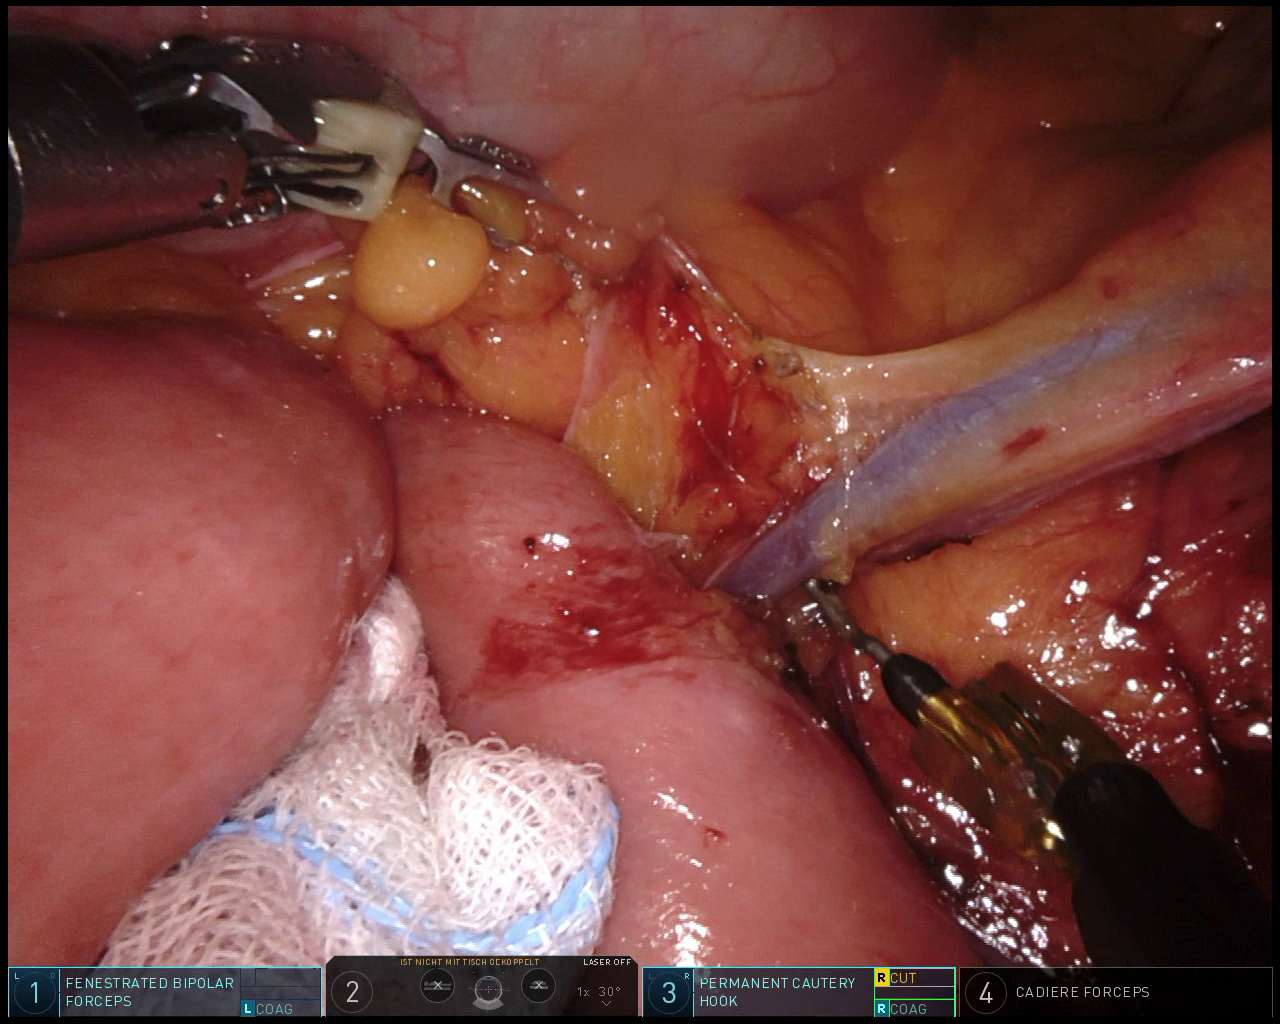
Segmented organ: small_intestine
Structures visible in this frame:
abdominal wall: no
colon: yes
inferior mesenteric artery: no
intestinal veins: yes
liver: no
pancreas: no
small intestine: yes
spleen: no
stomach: no
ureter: no
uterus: no
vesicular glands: no